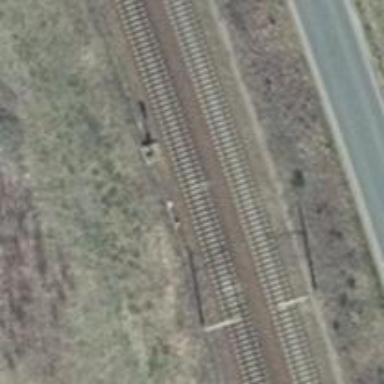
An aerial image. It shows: Railway track with contact lines for electrification.